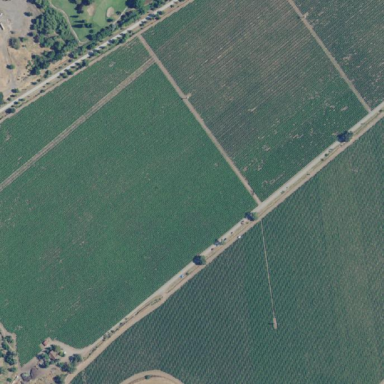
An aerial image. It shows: Vineyard where grapes are grown.